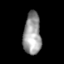
Tissue: skin
Cell type: Others
Senescence score: 0.8005
Nuclear area (px): 727
Mean DAPI intensity: 154.243